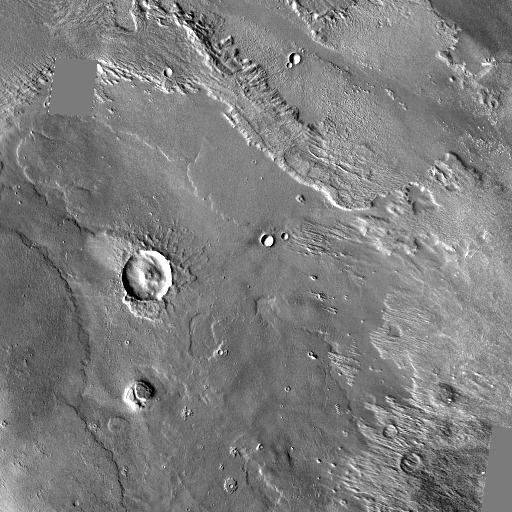
Crater classes present: Background, Other, Layered, Buried